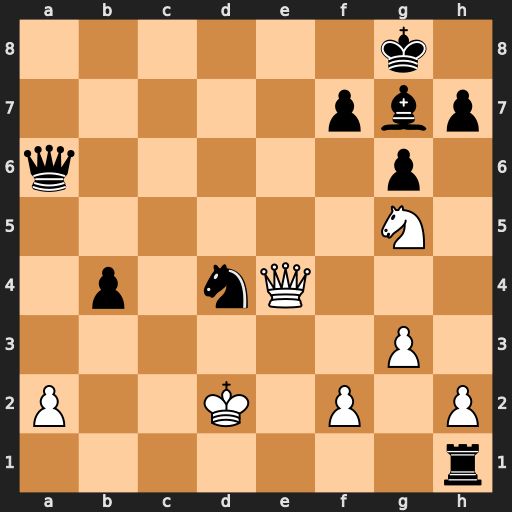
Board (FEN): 6k1/5pbp/q5p1/6N1/1p1nQ3/6P1/P2K1P1P/7r
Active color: w
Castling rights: -
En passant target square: -
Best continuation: Qe8+ Bf8 Qxf7+ Kh8 Qxf8#